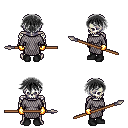
a pixel art fantasy rpg character, male body template, skeleton, chain mail, teal pants, gray short bangs hairstyle, gold gloves, black shoes, spear, four views (front, back, left, right), 2x2 character sprite sheet, small pixel art, hard edges, no anti-aliasing